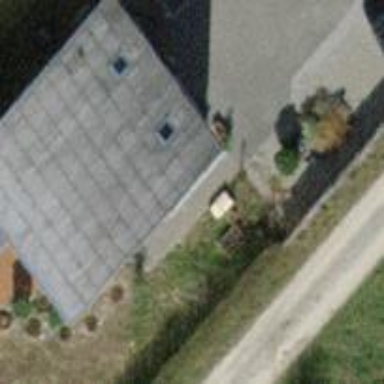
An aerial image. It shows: Detached building.